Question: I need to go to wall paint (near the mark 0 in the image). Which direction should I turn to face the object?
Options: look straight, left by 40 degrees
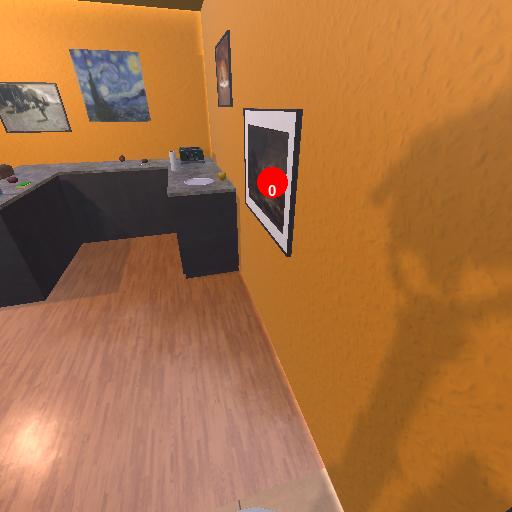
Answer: look straight